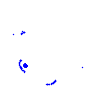
Particle: pion